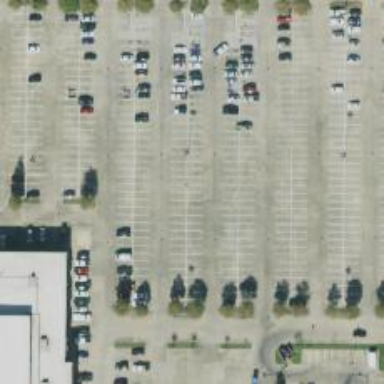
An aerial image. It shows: Parking space is available.